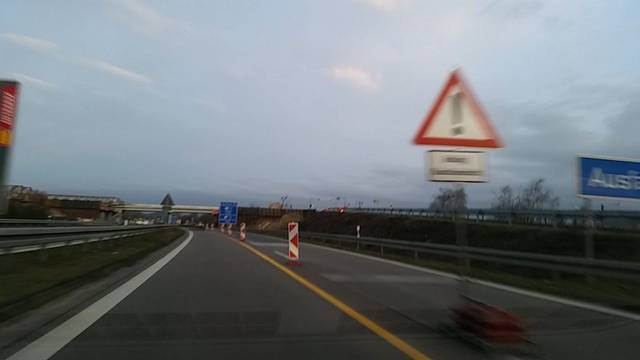
Region: Germany
Coordinates: 52.614, 13.446